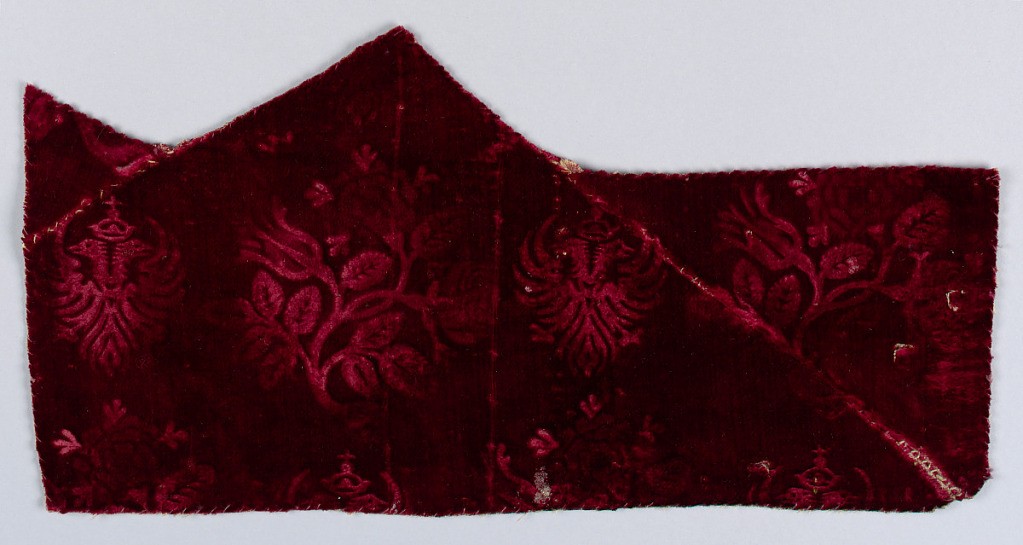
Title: Fragment
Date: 17th century
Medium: silk Technique: embossed cut supplementary warp pile (velvet)
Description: Red velvet with an embossed design of an alternating curving floral spray and double-headed eagle surmounted by a crown.